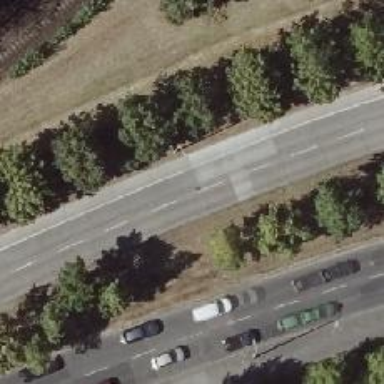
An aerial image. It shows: Primary highway with concrete surface and lane markings. It is dual carriageway.